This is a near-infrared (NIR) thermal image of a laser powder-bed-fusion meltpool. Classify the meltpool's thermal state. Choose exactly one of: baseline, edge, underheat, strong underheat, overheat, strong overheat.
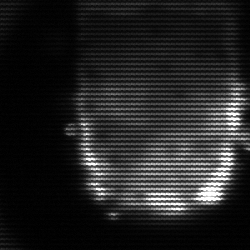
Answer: baseline